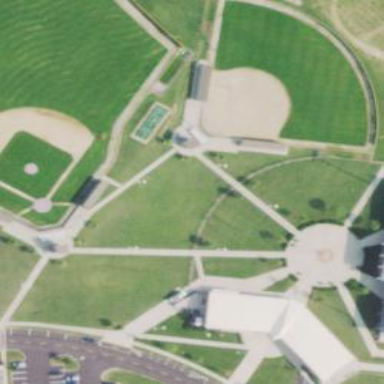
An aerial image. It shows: Baseball pitch for leisure land activities.